Field crop: maize
Growth stage: 2
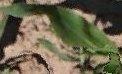
Species: maize